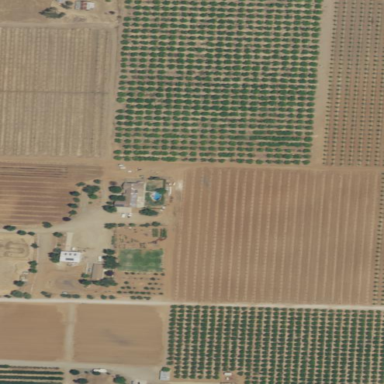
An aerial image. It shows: Orchard.